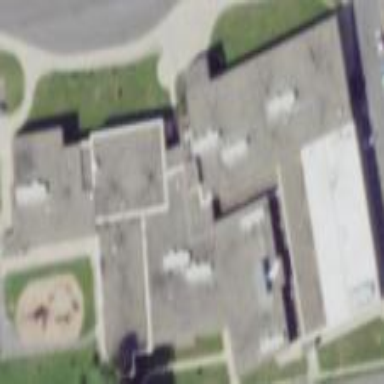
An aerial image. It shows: School building.